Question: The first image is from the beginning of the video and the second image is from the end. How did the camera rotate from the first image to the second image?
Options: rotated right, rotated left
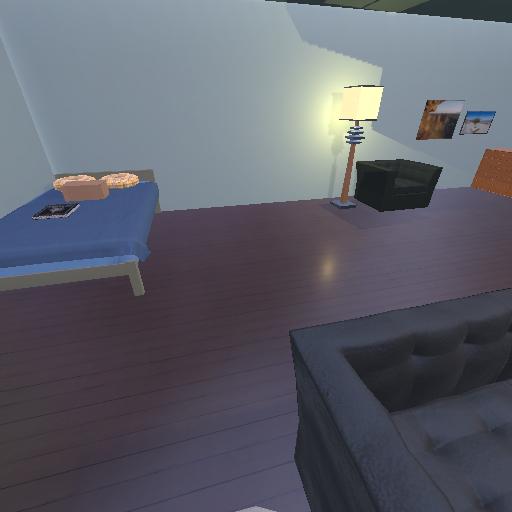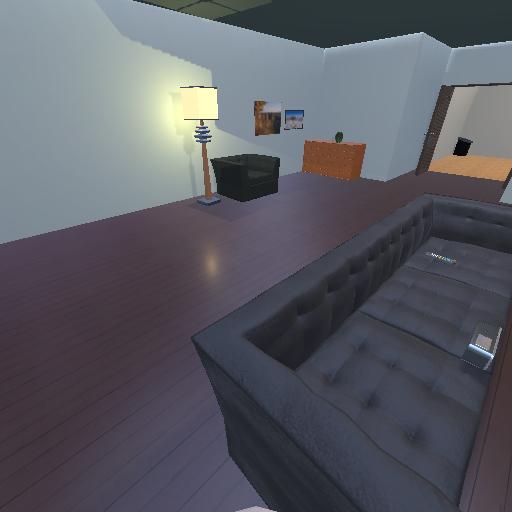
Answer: rotated right